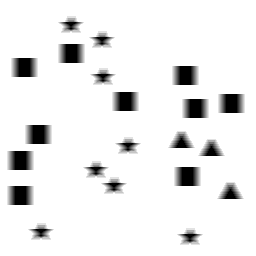
Squares: 10
Triangles: 3
Stars: 8
Total shapes: 21